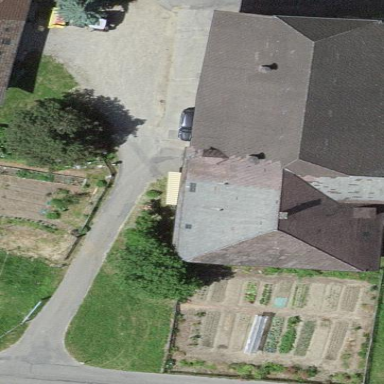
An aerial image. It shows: Farm building.